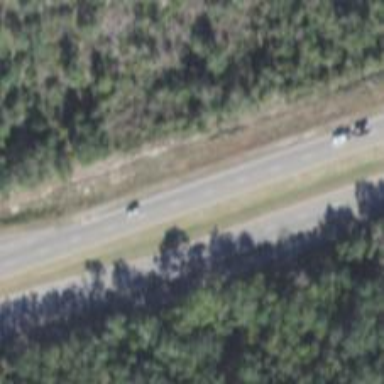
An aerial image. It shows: Asphalt trunk highway classified as expressway.